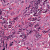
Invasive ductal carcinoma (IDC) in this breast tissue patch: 0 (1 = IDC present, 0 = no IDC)